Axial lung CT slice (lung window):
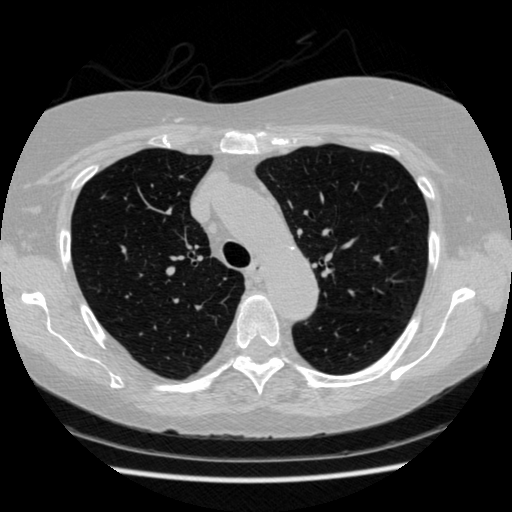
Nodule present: no